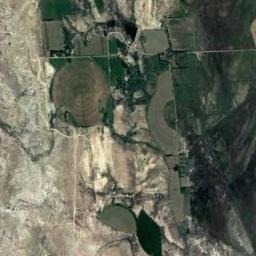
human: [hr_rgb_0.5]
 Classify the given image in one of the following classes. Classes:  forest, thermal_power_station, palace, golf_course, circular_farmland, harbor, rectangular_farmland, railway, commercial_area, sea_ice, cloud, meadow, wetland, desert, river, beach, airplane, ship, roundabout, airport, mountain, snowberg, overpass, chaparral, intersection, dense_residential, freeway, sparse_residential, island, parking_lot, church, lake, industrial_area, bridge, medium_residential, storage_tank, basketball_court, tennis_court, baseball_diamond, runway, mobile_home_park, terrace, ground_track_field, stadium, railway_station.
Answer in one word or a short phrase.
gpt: circular_farmland